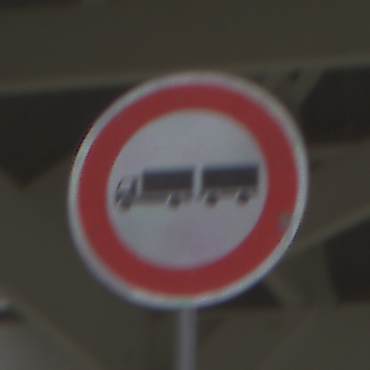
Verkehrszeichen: VerbotLastkraftwagenMitAnhaenger
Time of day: Midday
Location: Outdoor (Urban)
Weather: Overcast
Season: NotSpecified
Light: Natural